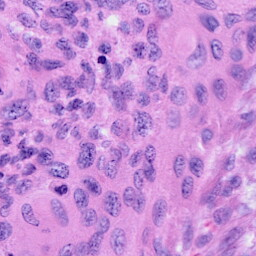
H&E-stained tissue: Cervix